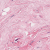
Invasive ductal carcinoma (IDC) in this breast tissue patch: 0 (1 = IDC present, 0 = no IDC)